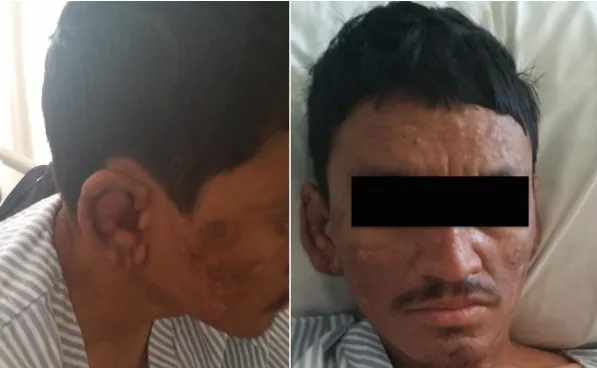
Papulo-nodular skin lesions over the face and ear.
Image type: medical_photograph (skin_photograph)